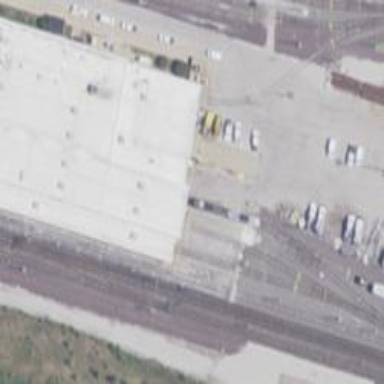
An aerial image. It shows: Light rail service yard with electrified contact line. The yard includes building passage tunnel.